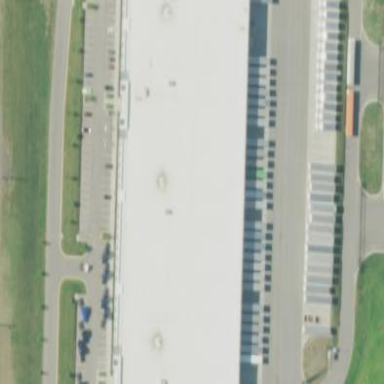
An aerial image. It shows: Warehouse.